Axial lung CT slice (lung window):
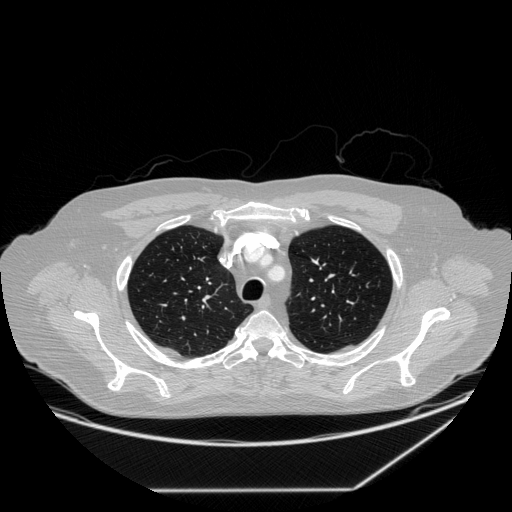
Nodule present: no